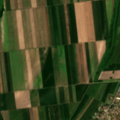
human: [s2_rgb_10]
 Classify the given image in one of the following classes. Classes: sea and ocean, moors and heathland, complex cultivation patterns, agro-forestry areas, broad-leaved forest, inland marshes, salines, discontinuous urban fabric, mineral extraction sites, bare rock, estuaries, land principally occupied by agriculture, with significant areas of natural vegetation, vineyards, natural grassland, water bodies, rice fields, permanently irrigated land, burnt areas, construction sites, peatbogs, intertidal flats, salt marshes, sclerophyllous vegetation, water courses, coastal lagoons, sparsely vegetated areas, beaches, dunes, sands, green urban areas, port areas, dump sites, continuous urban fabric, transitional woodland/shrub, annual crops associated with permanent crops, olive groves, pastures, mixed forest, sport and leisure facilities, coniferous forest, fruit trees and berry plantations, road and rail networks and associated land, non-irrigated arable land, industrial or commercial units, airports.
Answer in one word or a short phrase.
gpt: discontinuous urban fabric, non-irrigated arable land, pastures, broad-leaved forest